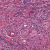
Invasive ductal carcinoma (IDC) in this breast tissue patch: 1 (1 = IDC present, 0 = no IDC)